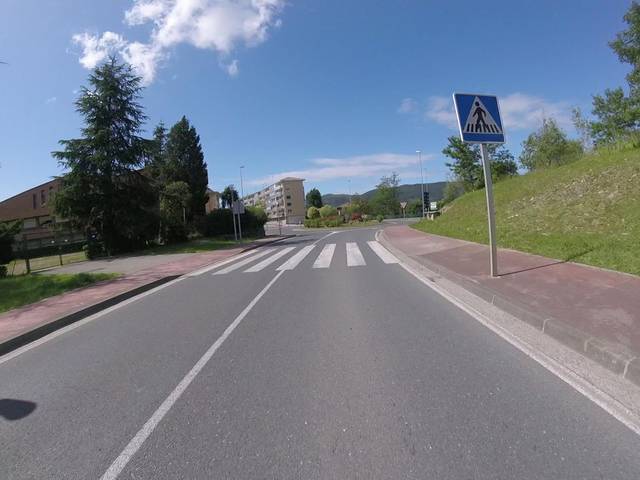
Region: Spain
Coordinates: 43.306, -1.893